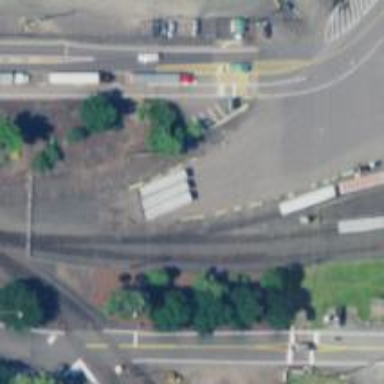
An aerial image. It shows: Railway siding with rails.